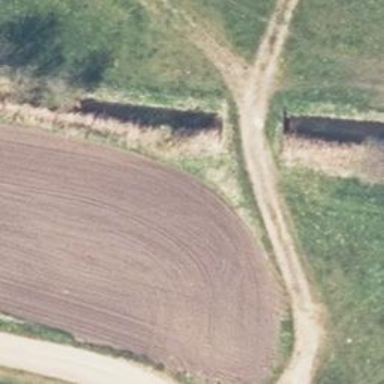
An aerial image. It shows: Track road with bridge.